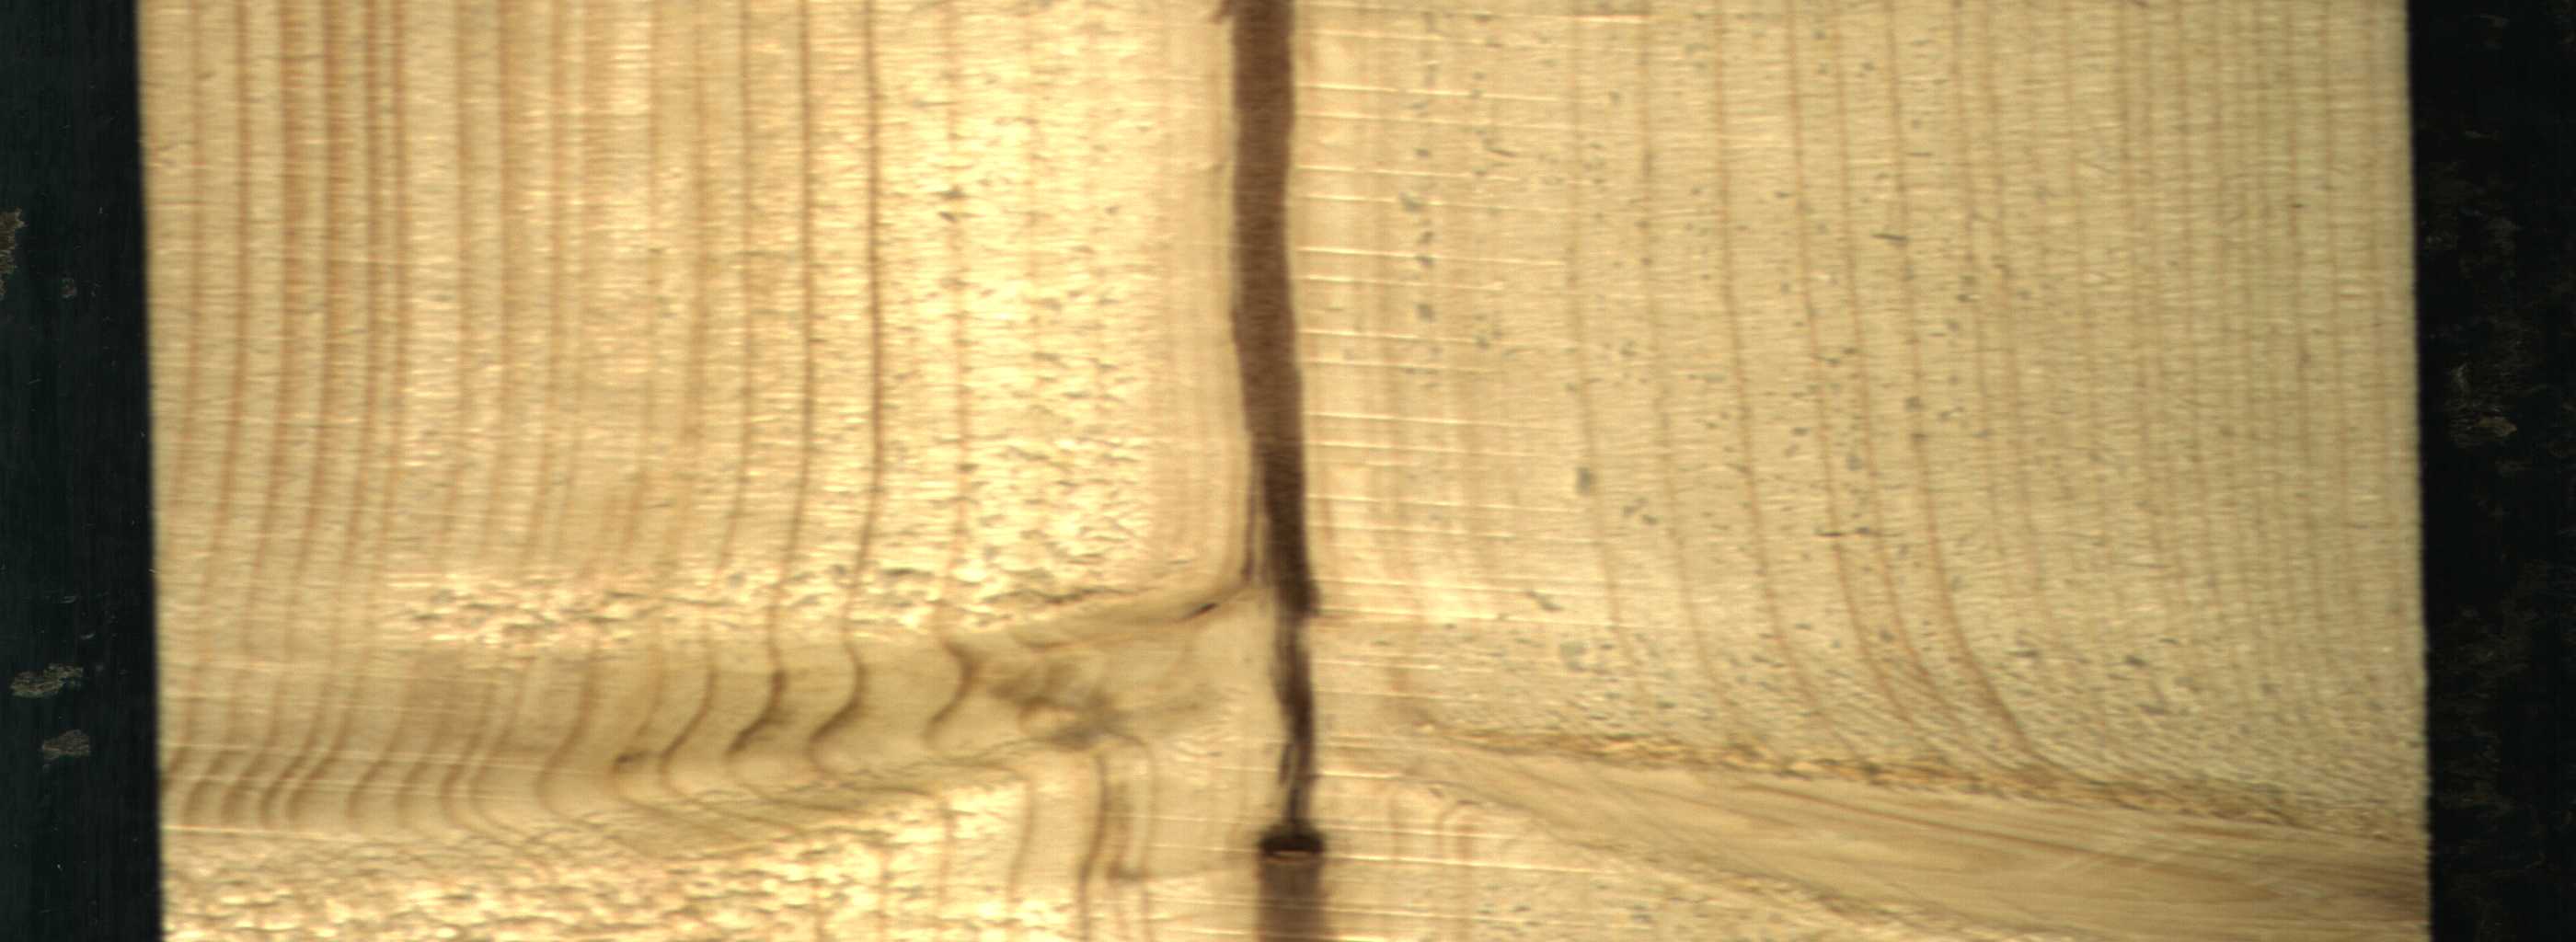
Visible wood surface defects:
Marrow
Live_Knot